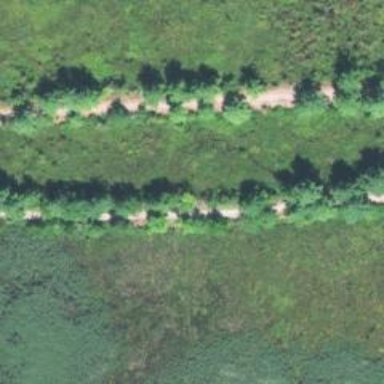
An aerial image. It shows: Abandoned railway line on embankment.